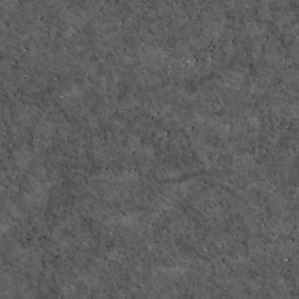
Label: non_frost